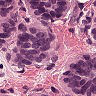
Metastatic tissue present: yes